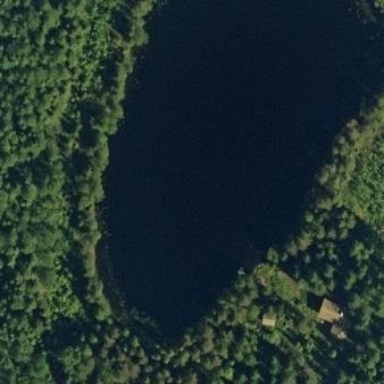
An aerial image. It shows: Serene lake.